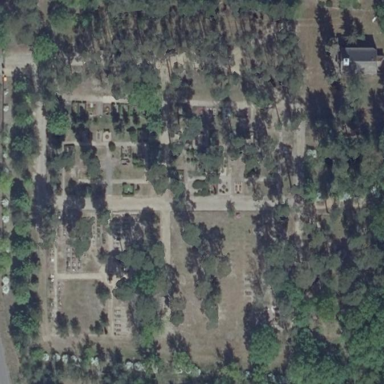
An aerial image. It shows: Cemetery.